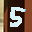
Label: 5